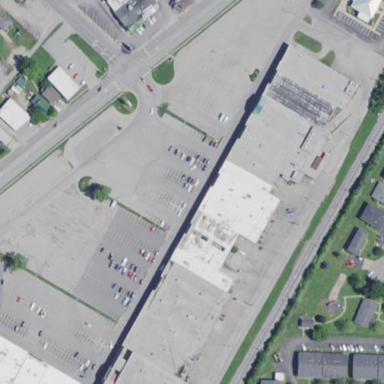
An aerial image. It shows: Retail area.